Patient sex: M
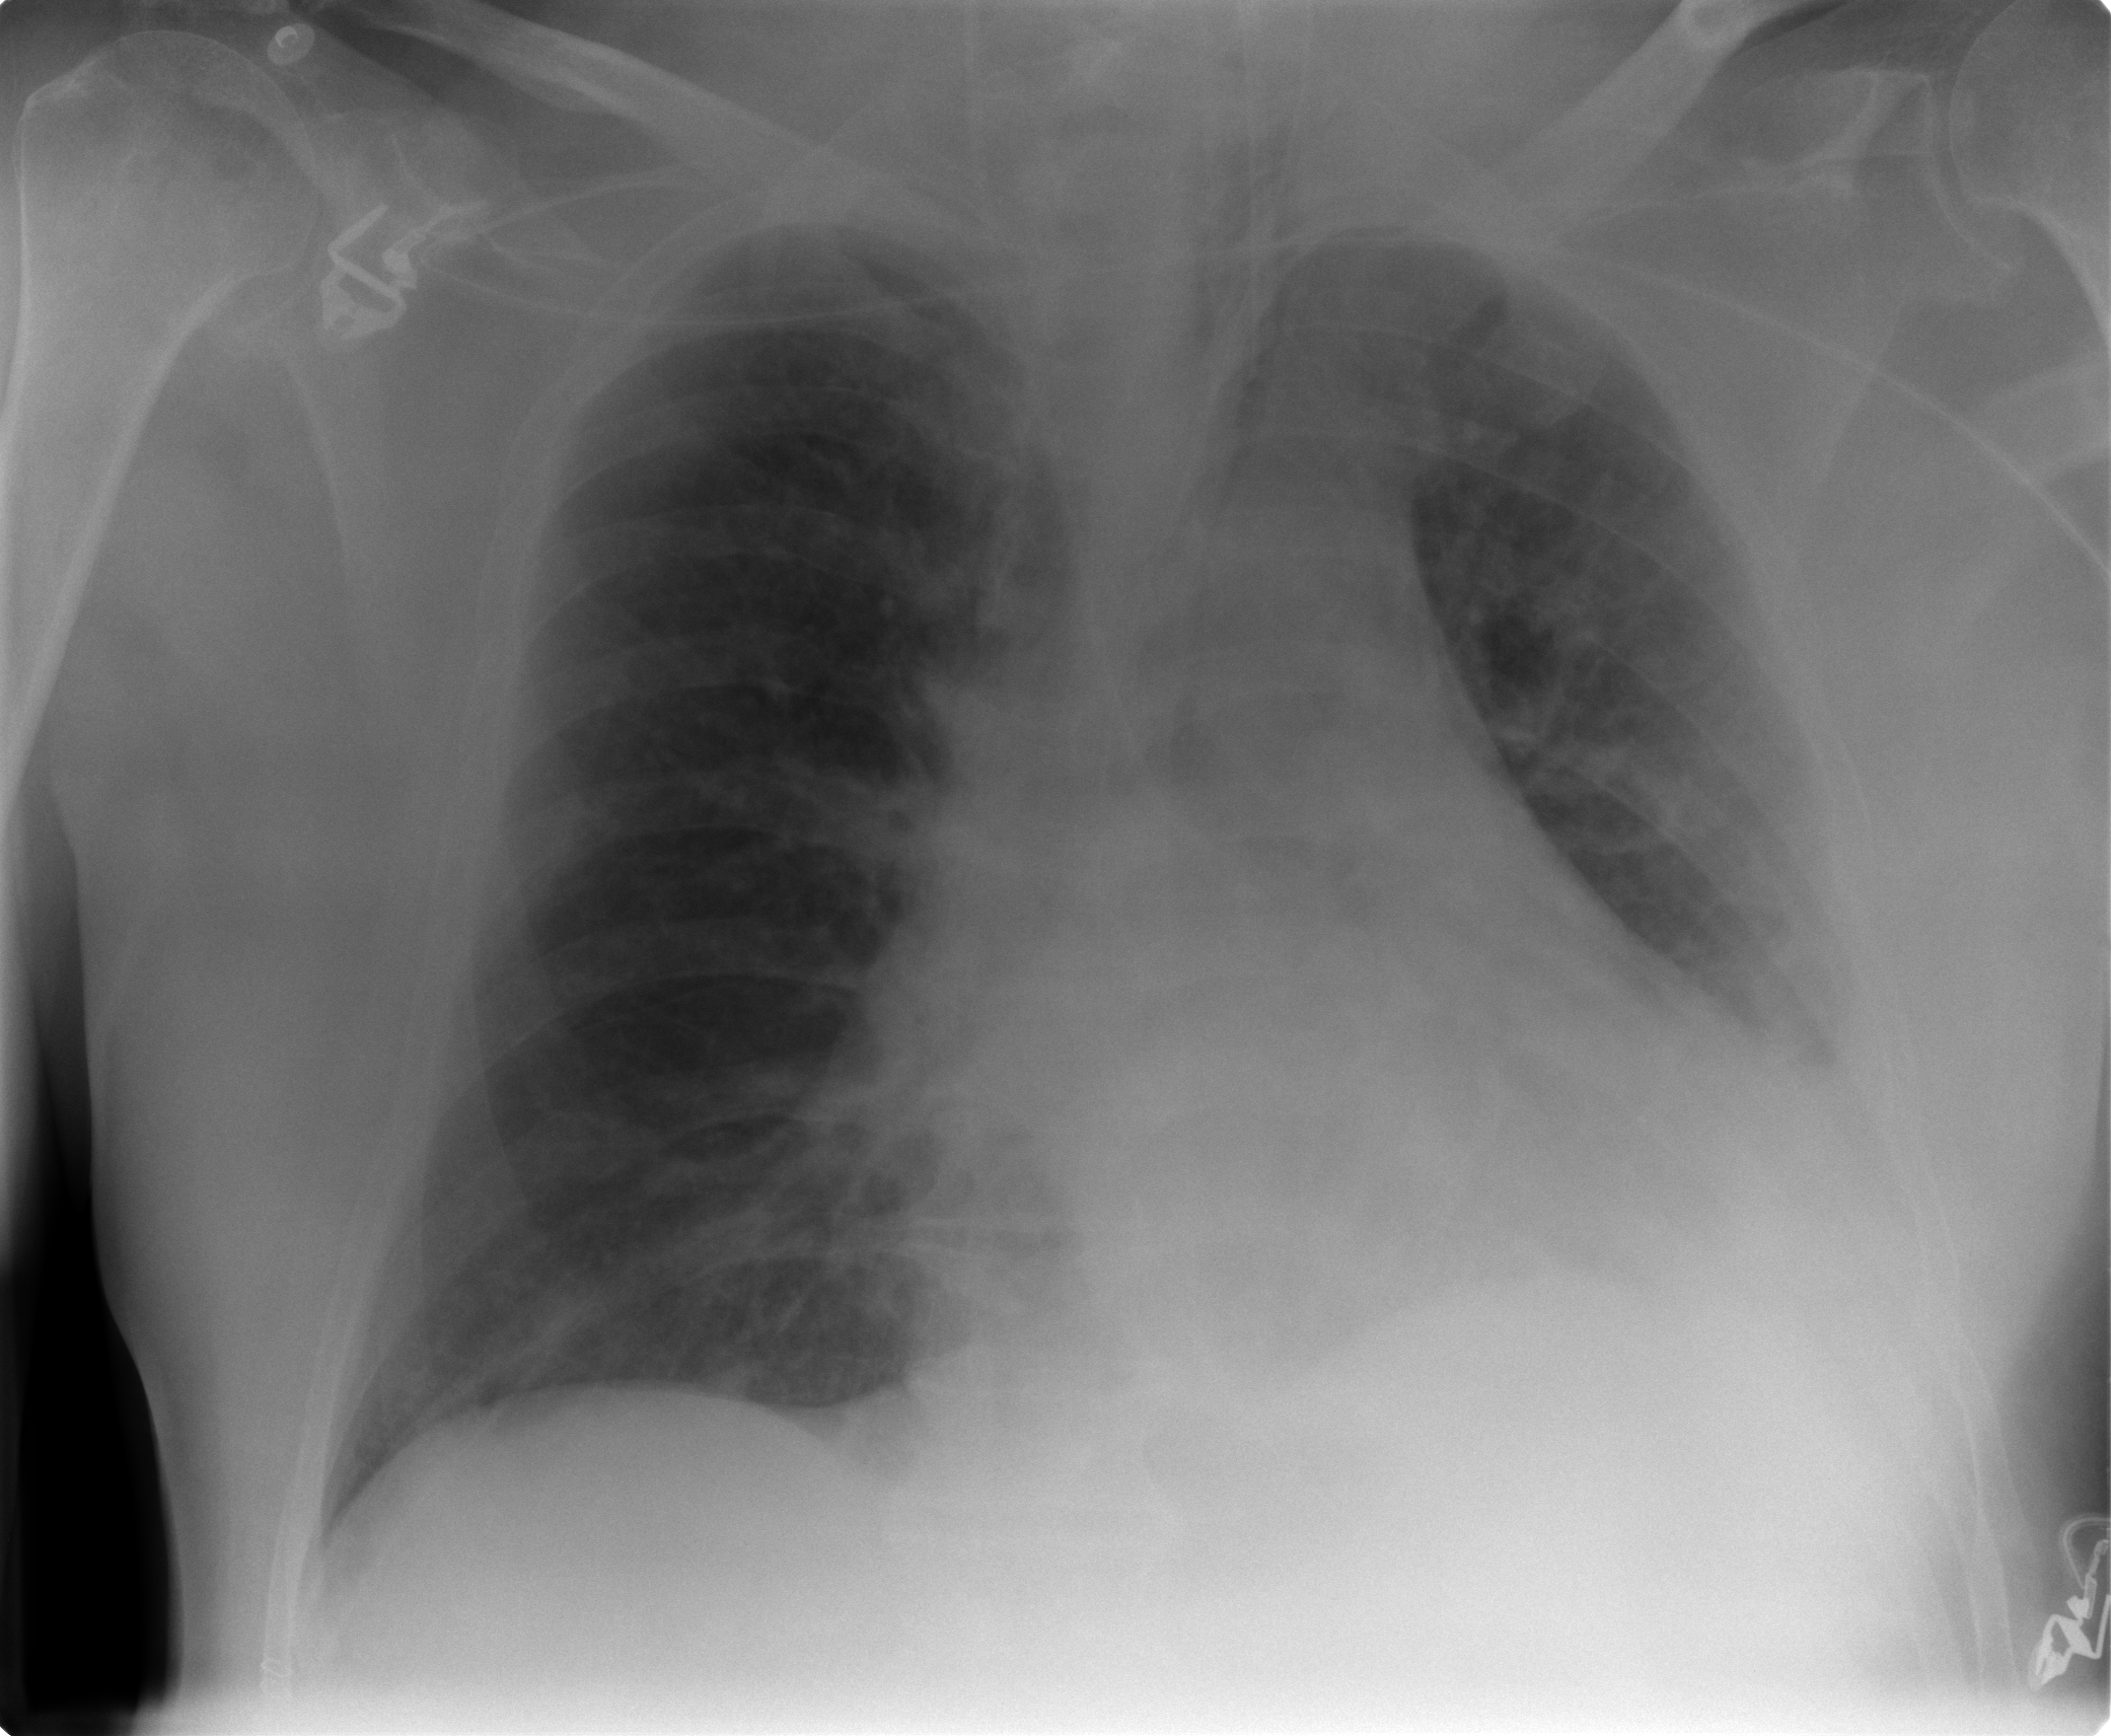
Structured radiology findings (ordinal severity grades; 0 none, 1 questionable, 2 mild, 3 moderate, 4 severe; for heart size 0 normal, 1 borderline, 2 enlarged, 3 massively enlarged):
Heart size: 1
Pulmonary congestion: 1
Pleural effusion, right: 0
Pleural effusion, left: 2
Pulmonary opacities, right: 0
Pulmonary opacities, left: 1
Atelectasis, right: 1
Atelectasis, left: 2